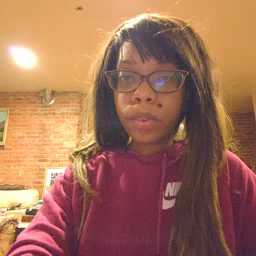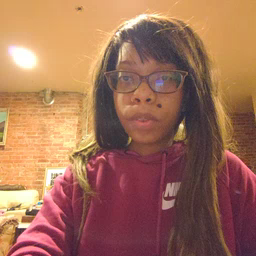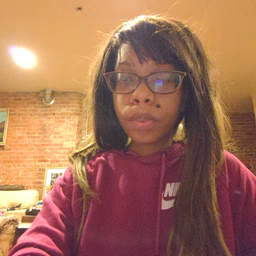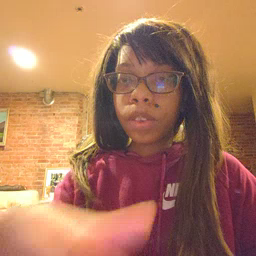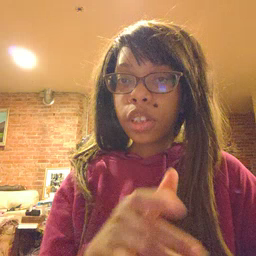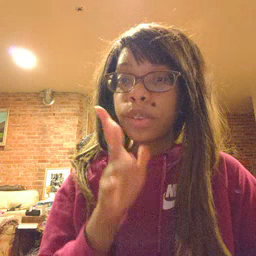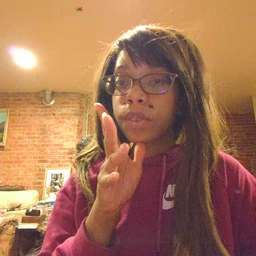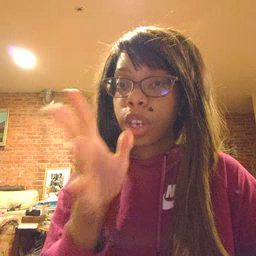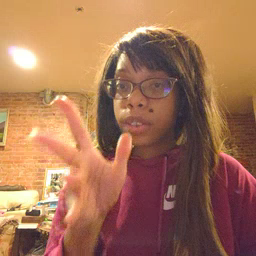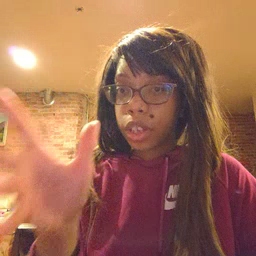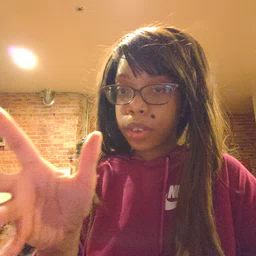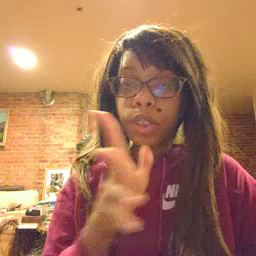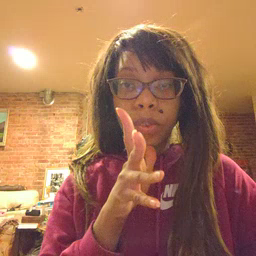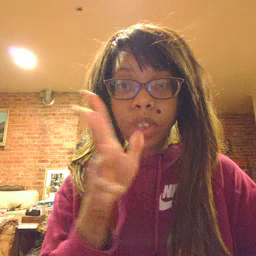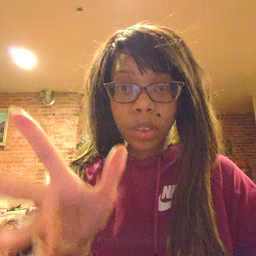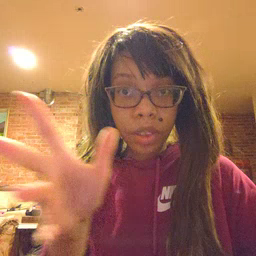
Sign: grandma